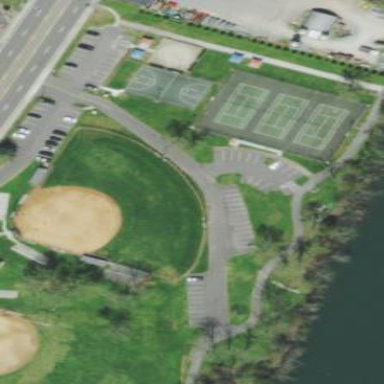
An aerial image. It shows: Baseball pitch for leisure land activities.